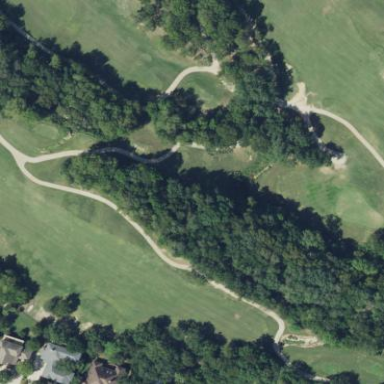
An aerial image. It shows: Golf rough area.